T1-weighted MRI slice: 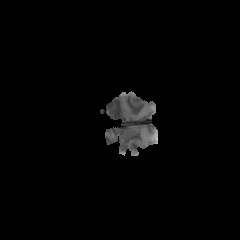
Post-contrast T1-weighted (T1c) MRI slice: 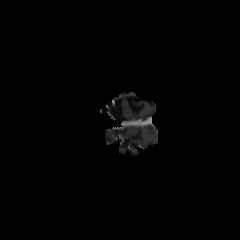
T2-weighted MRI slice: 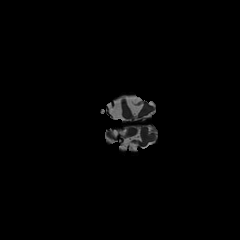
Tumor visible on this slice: no